Field crop: tomato
Growth stage: 2
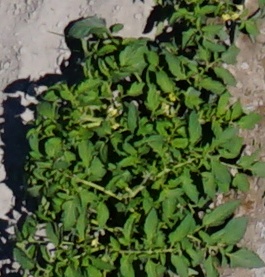
Species: tomato